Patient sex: F
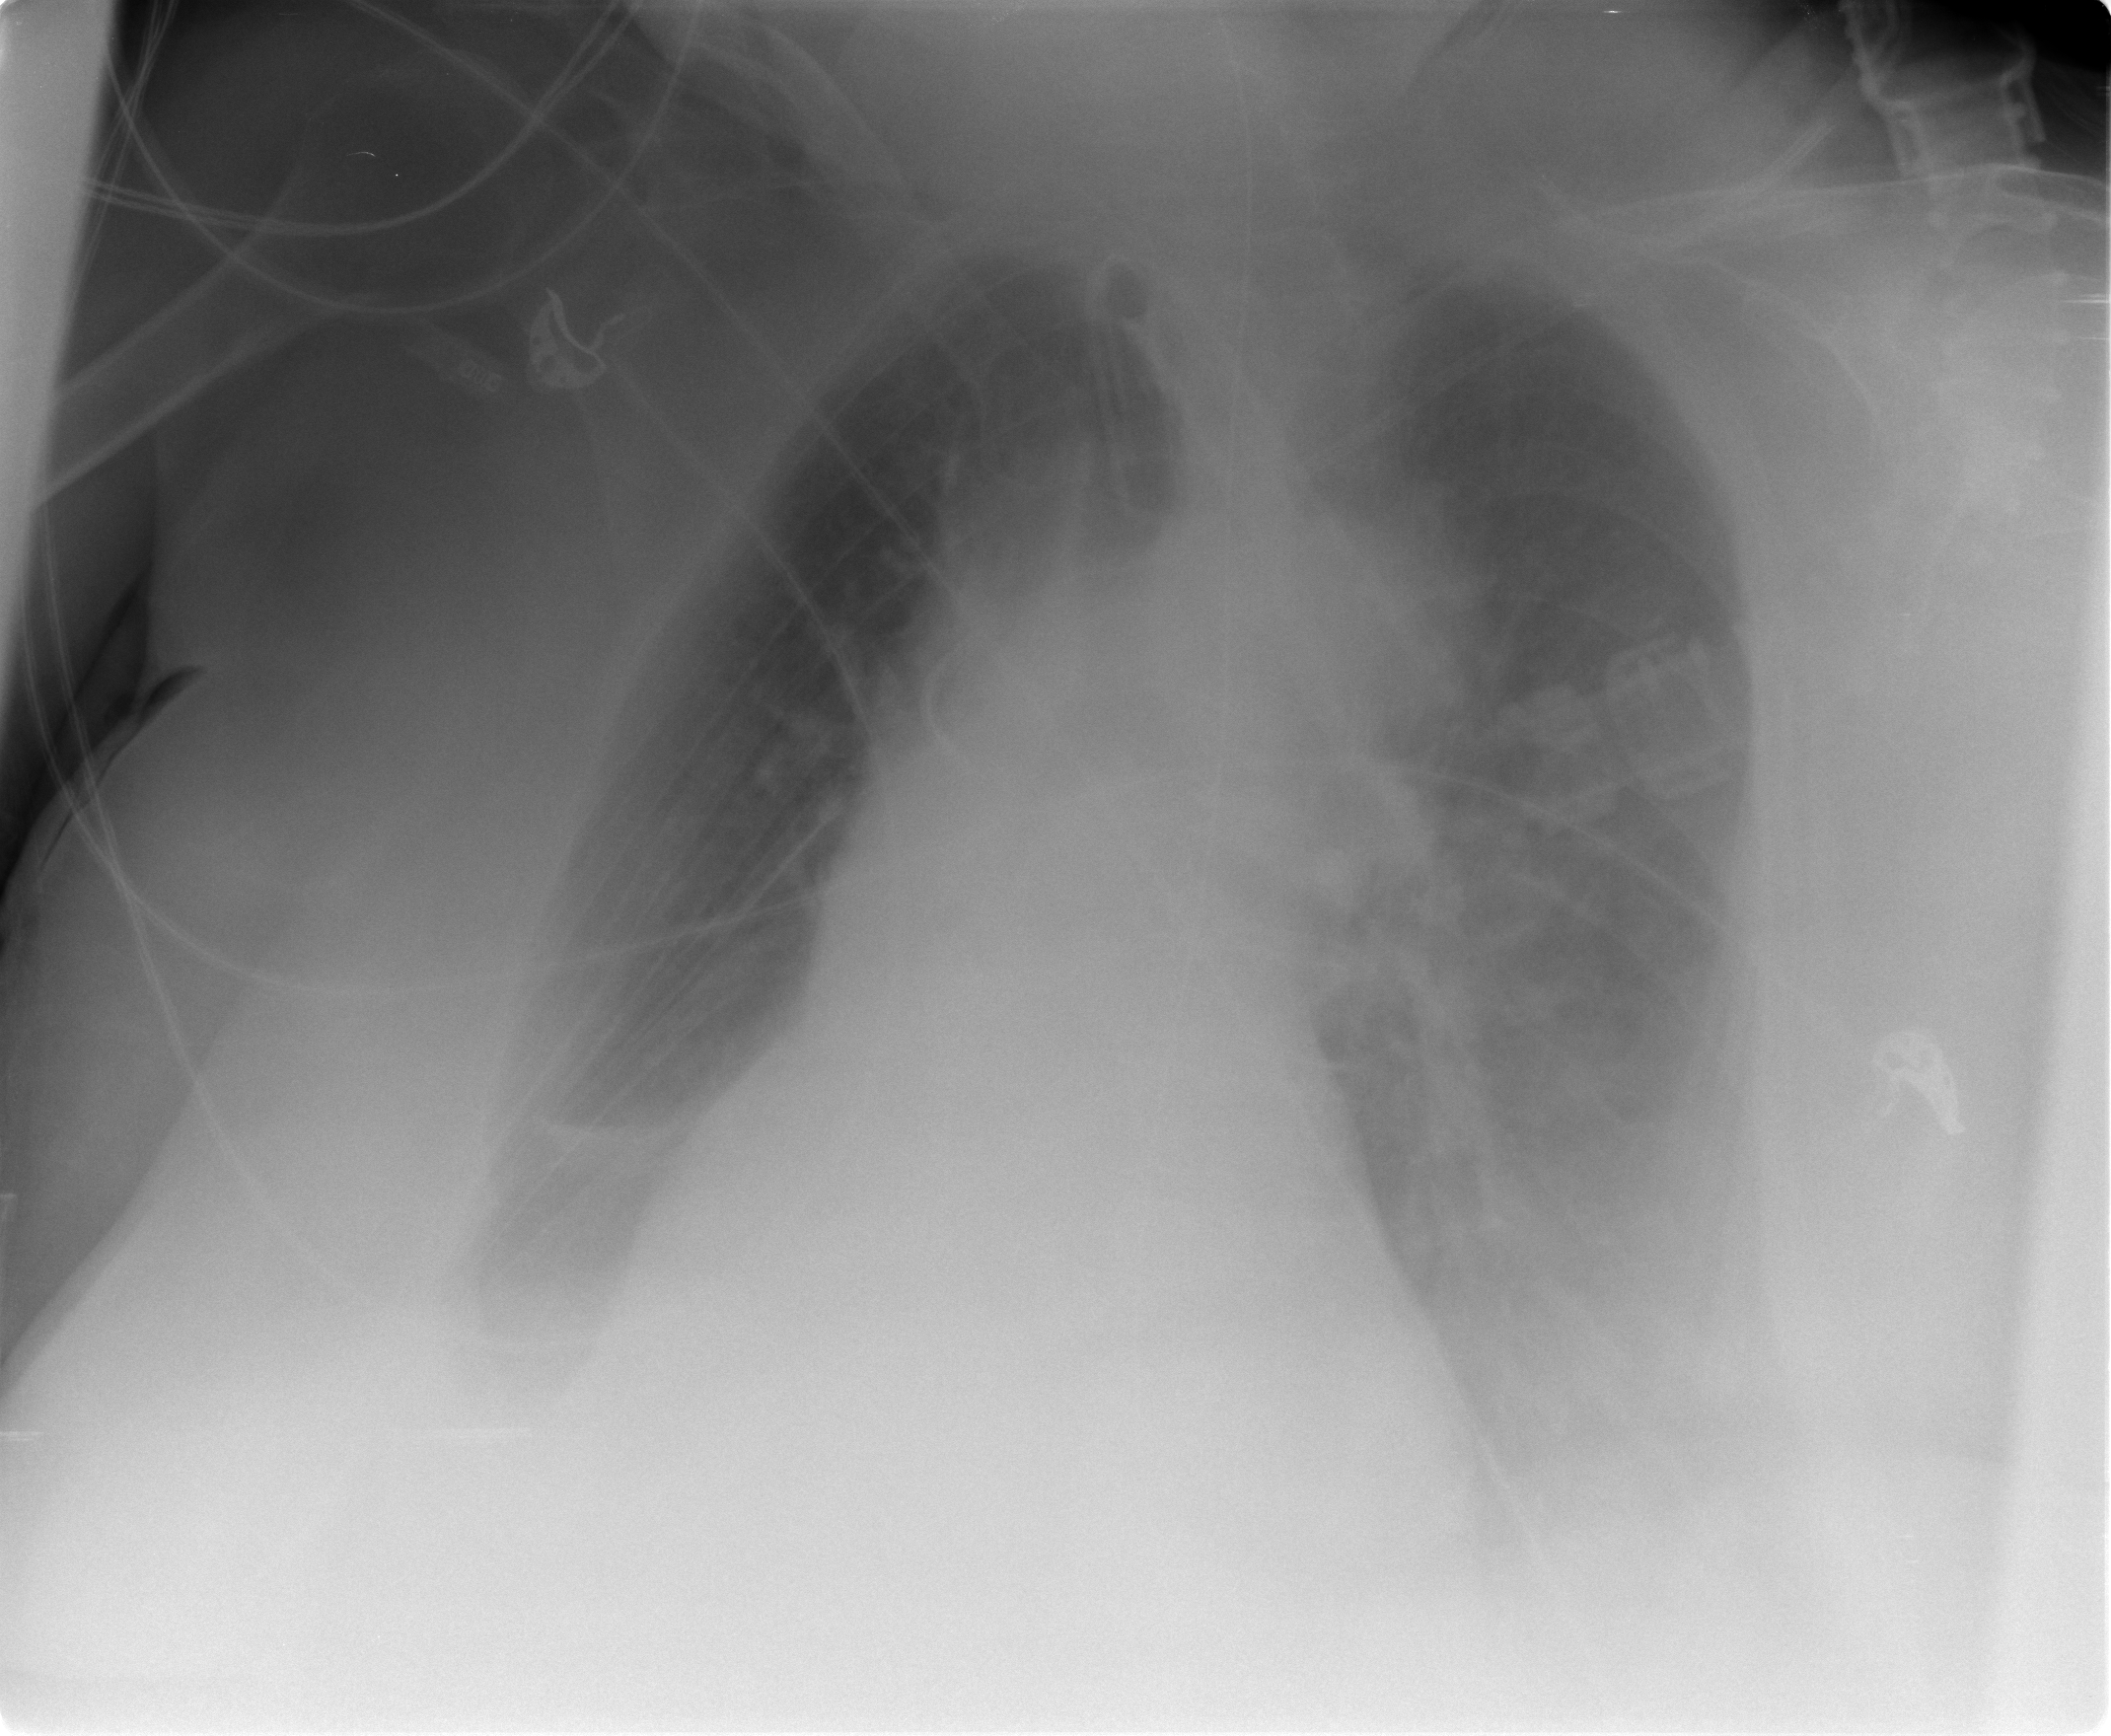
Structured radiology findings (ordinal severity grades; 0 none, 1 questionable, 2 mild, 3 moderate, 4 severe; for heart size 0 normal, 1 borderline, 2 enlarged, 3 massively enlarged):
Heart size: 2
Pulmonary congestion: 2
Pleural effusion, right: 2
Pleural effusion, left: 2
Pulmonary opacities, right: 0
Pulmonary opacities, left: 0
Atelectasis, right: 2
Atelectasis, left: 2